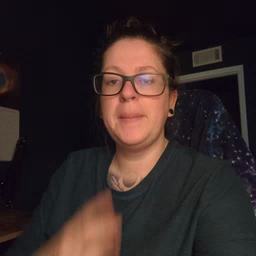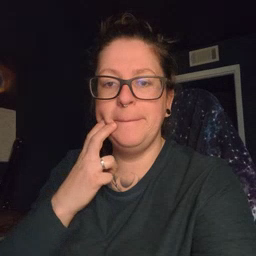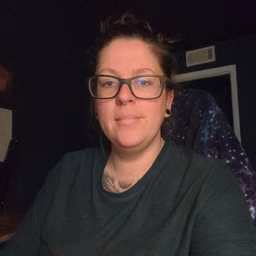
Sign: gum